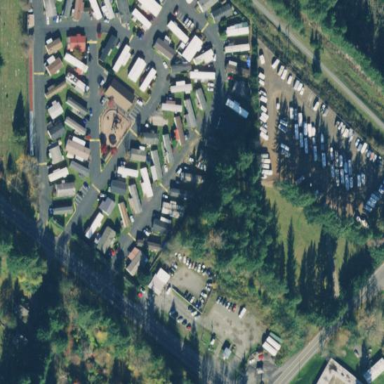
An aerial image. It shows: Residential area designated as trailer park.